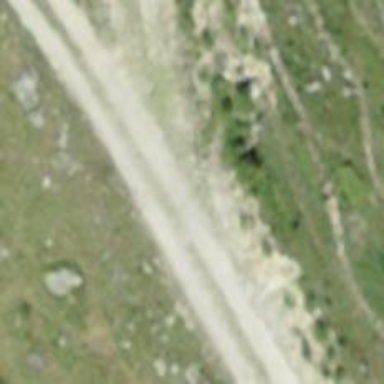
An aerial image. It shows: Gravel track with grade3 tracktype.